Field crop: maize
Growth stage: 2
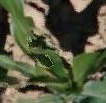
Species: maize